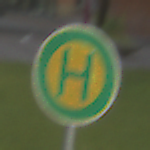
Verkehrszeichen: Haltestelle
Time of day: MorningAfternoon
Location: Outdoor (Suburban)
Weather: PartlyCloudy
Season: NotSpecified
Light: Natural